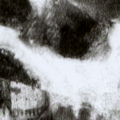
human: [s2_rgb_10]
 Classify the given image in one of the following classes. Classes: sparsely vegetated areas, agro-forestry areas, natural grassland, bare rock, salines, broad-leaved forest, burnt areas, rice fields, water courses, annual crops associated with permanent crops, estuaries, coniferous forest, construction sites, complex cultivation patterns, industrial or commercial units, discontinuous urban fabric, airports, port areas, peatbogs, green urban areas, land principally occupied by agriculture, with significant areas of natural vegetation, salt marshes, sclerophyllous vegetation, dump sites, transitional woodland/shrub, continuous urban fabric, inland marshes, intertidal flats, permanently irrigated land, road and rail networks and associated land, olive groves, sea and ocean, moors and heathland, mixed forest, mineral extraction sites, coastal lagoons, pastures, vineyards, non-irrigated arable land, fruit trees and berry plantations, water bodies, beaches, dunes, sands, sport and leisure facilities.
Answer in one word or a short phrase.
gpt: coniferous forest, mixed forest, peatbogs